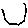
Label: hexagon